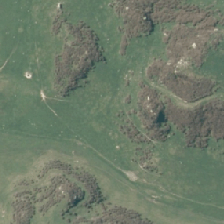
Land cover: grose_broom